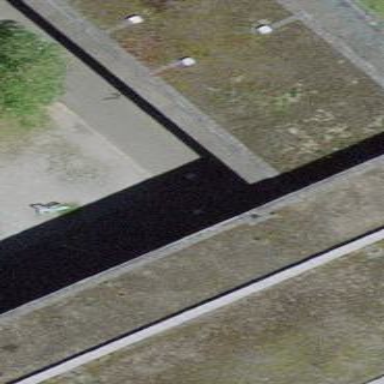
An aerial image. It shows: Building with flat roof.